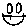
Label: smiley face